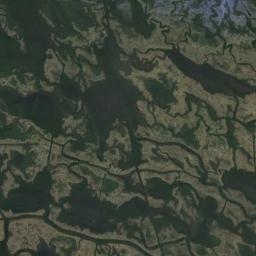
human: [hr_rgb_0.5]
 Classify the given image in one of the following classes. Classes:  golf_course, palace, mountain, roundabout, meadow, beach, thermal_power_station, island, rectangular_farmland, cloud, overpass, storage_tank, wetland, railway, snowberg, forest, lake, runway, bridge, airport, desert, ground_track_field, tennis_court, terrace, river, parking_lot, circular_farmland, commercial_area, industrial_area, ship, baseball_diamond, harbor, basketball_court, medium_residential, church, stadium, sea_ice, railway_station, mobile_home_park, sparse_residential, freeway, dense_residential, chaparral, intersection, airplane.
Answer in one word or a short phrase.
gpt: wetland